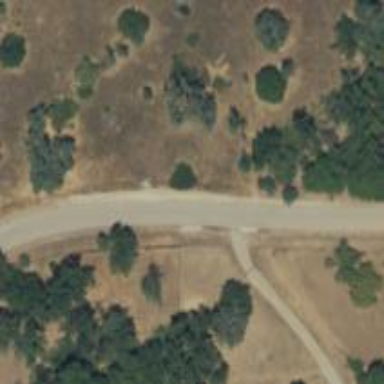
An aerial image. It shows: Driveway leading to service road.